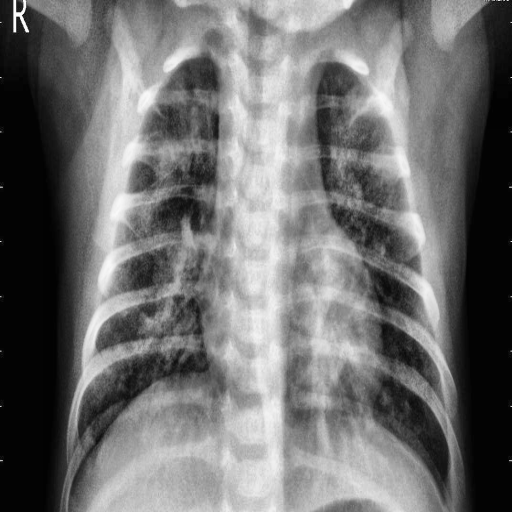
Finding: PNEUMONIA